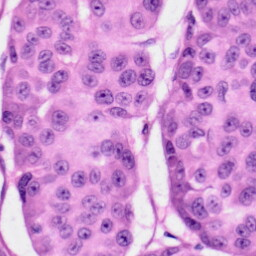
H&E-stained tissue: Skin